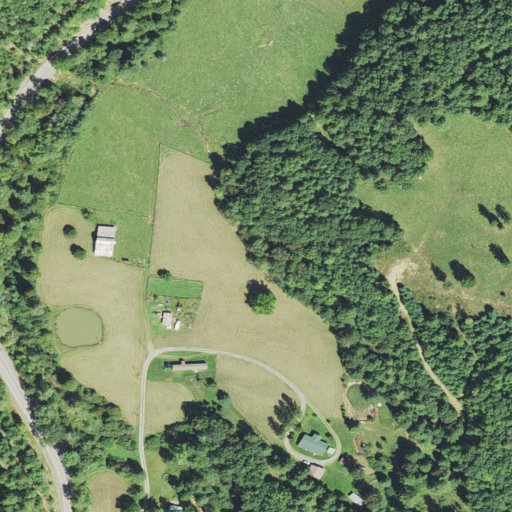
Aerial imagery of valley in West Virginia named Rich Patch Hollow containing pasture, mixed forest, open development, deciduous forest, grassland, herbaceous wetlands, low intensity development, shrub, and evergreen forest